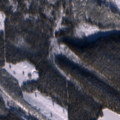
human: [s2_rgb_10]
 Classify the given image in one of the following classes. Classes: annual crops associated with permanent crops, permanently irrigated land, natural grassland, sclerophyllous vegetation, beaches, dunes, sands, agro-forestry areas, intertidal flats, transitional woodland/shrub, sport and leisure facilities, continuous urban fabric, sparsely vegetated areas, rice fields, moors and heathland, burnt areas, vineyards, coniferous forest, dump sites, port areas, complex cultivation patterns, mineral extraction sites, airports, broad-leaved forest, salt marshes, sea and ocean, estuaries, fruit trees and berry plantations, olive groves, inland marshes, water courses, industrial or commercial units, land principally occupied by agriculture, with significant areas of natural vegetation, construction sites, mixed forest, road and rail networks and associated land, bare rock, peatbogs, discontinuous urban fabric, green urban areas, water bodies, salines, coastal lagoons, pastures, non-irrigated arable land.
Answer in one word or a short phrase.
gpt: coniferous forest, transitional woodland/shrub, water bodies